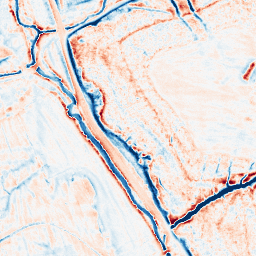
Category: edge_preserving
Decomposition family: anisotropic_diffusion
Decomposition parameters: iterations: 50
kappa: 50
gamma: 0.1
Upsampling method: quadratic
Upsampling parameters: scale: 4
Upsampling scale: 4